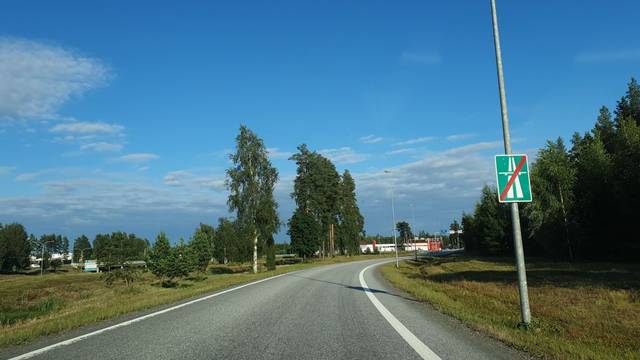
Region: Finland
Coordinates: 62.617, 29.765